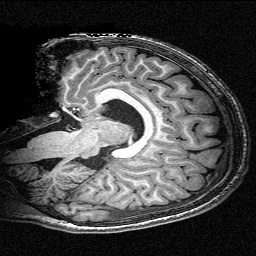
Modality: T1w
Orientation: sagittal
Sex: male
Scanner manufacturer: siemens
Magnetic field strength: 3 T
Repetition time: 2.3 s
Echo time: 0.00336 s